Question: Using the ('SIP') to enter text on my application.
There is a textbox at the bottom that I want to enlarge whenever the 'SIP' is pressed.
The 'SIP' is called correctly whenever the 'TextBox' receives focus, but I can't seem to get the 'TextBox' to grow enough to see the text.
The 'TextBox' is docked to the bottom.
I've placed breakpoints in my code, and the 'SIP_EnabledChanged' routine is being hit and the 'txtNote.Size' is being changed ...but the size of my 'TextBox' does not change on the display.
Why?
'''
using Microsoft.WindowsCE.Forms;
int startH = txtNote.Size.Height;
// (In the designer):
this.inputPanel1.EnabledChanged += new System.EventHandler(this.SIP_EnabledChanged);
void Form1_Load(object sender, EventArgs e) {
inputPanel1.Enabled = false;
startH = txtNote.Size.Height;
}
void SIP_EnabledChanged(object sender, EventArgs e) {
SuspendLayout();
int height = inputPanel1.Enabled ? startH + 80 : startH;
txtNote.Size = new Size(txtNote.Size.Width, height);
ResumeLayout();
}
'''

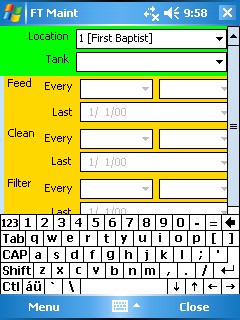
Answer: Got an answer on MSDN <URL> yesterday that I was able to modify to work.
The key, apparently, is to set the 'Bounds', not the 'Size' or the 'Location'.
Here is what I went with:
'''
int startY;
void Form1() : Form {
InitializeComponent();
startY = txtNote.Location.Y; // only set here.
}
// Method below fires whenever the Soft Input Panel changes
void SIP_EnabledChanged(object sender, EventArgs e) {
int locationY = startY;
if (inputPanel1.Enabled) {
locationY -= inputPanel1.Bounds.Height;
}
txtNote.SuspendLayout();
// setting the Bounds was the key to getting this to work!
txtNote.Bounds = new Rectangle(
txtNote.Location.X,
locationY,
txtNote.Size.Width,
txtNote.Size.Height
);
txtNote.ResumeLayout();
txtNote.Refresh();
}
'''
I hope that posting the solution helps someone, one day.